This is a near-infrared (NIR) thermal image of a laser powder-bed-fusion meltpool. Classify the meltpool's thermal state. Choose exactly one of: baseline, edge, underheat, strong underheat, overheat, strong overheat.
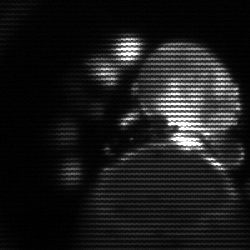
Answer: edge